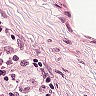
Metastatic tissue present: no